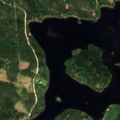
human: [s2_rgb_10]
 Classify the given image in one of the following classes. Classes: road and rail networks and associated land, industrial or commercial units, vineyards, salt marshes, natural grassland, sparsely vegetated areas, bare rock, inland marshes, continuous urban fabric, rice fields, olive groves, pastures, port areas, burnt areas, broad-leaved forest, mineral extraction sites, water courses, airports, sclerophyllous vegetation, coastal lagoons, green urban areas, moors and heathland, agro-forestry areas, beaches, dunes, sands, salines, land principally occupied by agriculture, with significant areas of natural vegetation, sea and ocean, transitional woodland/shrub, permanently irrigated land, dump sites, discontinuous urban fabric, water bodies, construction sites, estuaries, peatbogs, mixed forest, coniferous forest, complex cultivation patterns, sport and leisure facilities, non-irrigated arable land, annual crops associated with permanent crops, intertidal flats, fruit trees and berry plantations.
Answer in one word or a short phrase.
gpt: coniferous forest, mixed forest, water bodies